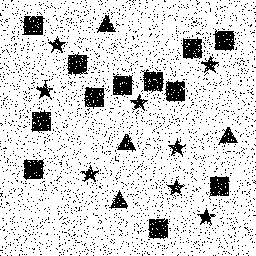
Squares: 12
Triangles: 4
Stars: 8
Total shapes: 24